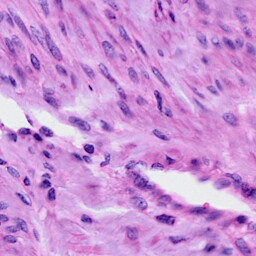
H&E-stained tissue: Cervix